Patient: sex M, age 42
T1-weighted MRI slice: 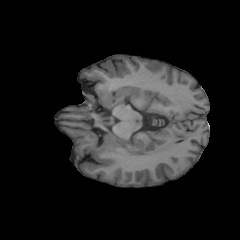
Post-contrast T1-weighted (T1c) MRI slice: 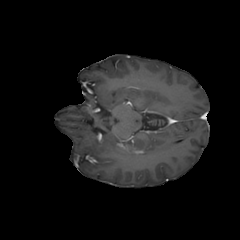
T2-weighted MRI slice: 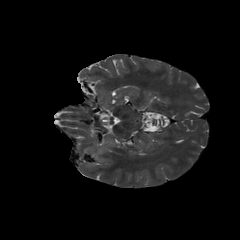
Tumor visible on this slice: no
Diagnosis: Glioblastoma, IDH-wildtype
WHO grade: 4